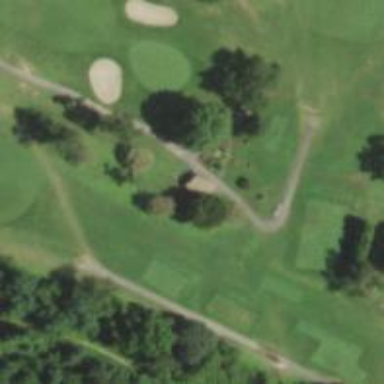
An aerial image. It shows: Asphalt path within golf course area.